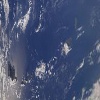
Label: water